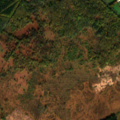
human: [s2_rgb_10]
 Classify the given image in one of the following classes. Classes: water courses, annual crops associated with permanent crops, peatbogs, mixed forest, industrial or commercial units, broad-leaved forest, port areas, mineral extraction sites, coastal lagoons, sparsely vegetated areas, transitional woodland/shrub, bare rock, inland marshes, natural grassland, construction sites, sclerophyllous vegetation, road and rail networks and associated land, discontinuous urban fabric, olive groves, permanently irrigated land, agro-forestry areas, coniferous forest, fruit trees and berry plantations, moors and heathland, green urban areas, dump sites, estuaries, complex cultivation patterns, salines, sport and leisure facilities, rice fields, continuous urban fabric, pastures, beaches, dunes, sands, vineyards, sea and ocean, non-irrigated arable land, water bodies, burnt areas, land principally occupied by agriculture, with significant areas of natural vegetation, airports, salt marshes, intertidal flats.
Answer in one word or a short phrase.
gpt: pastures, broad-leaved forest, coniferous forest, transitional woodland/shrub, peatbogs